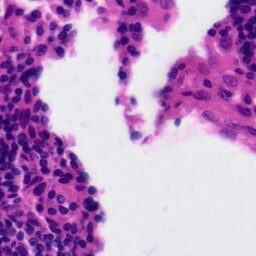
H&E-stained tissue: Tonsil